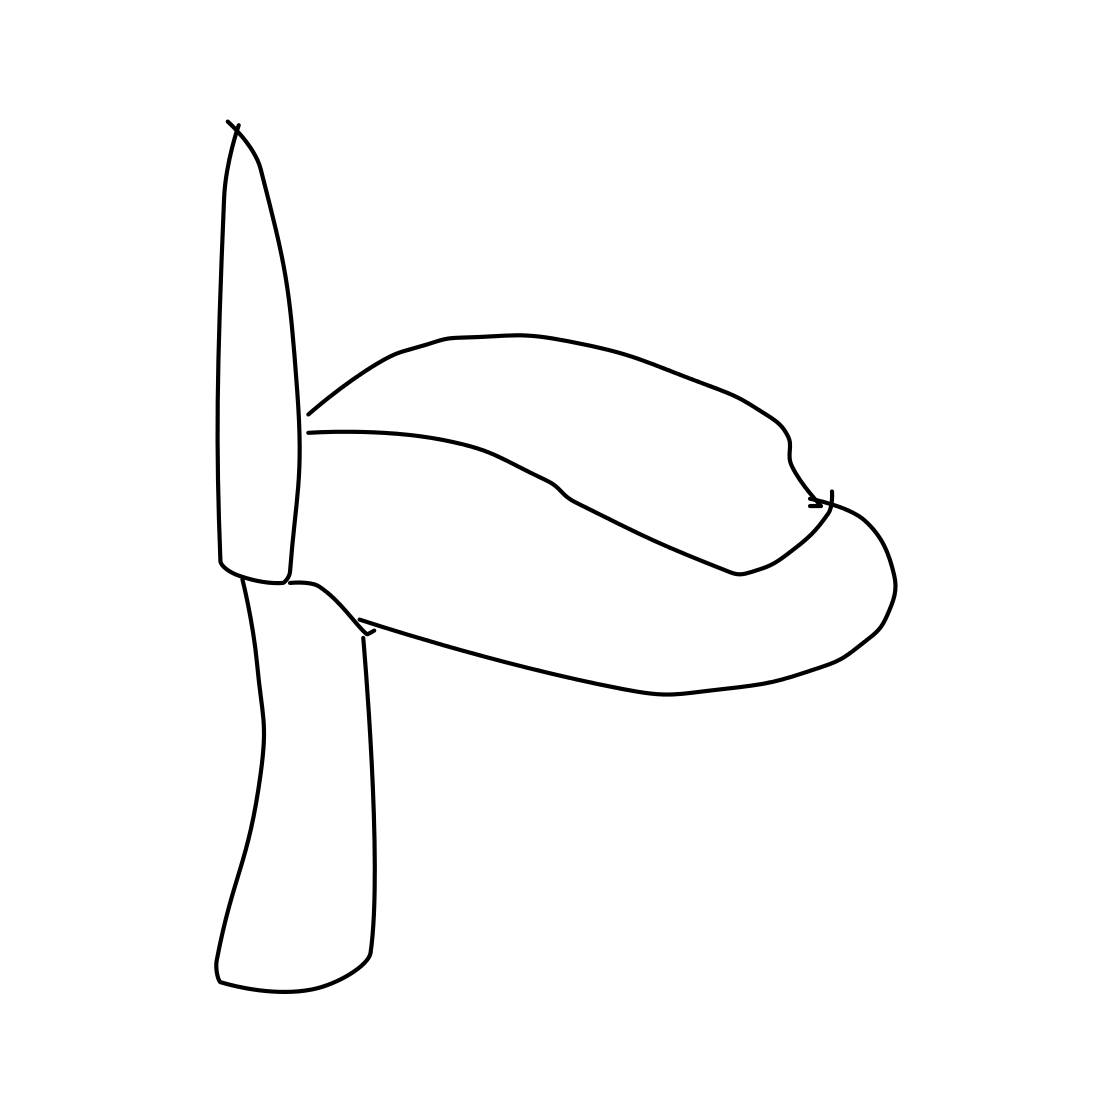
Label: toilet